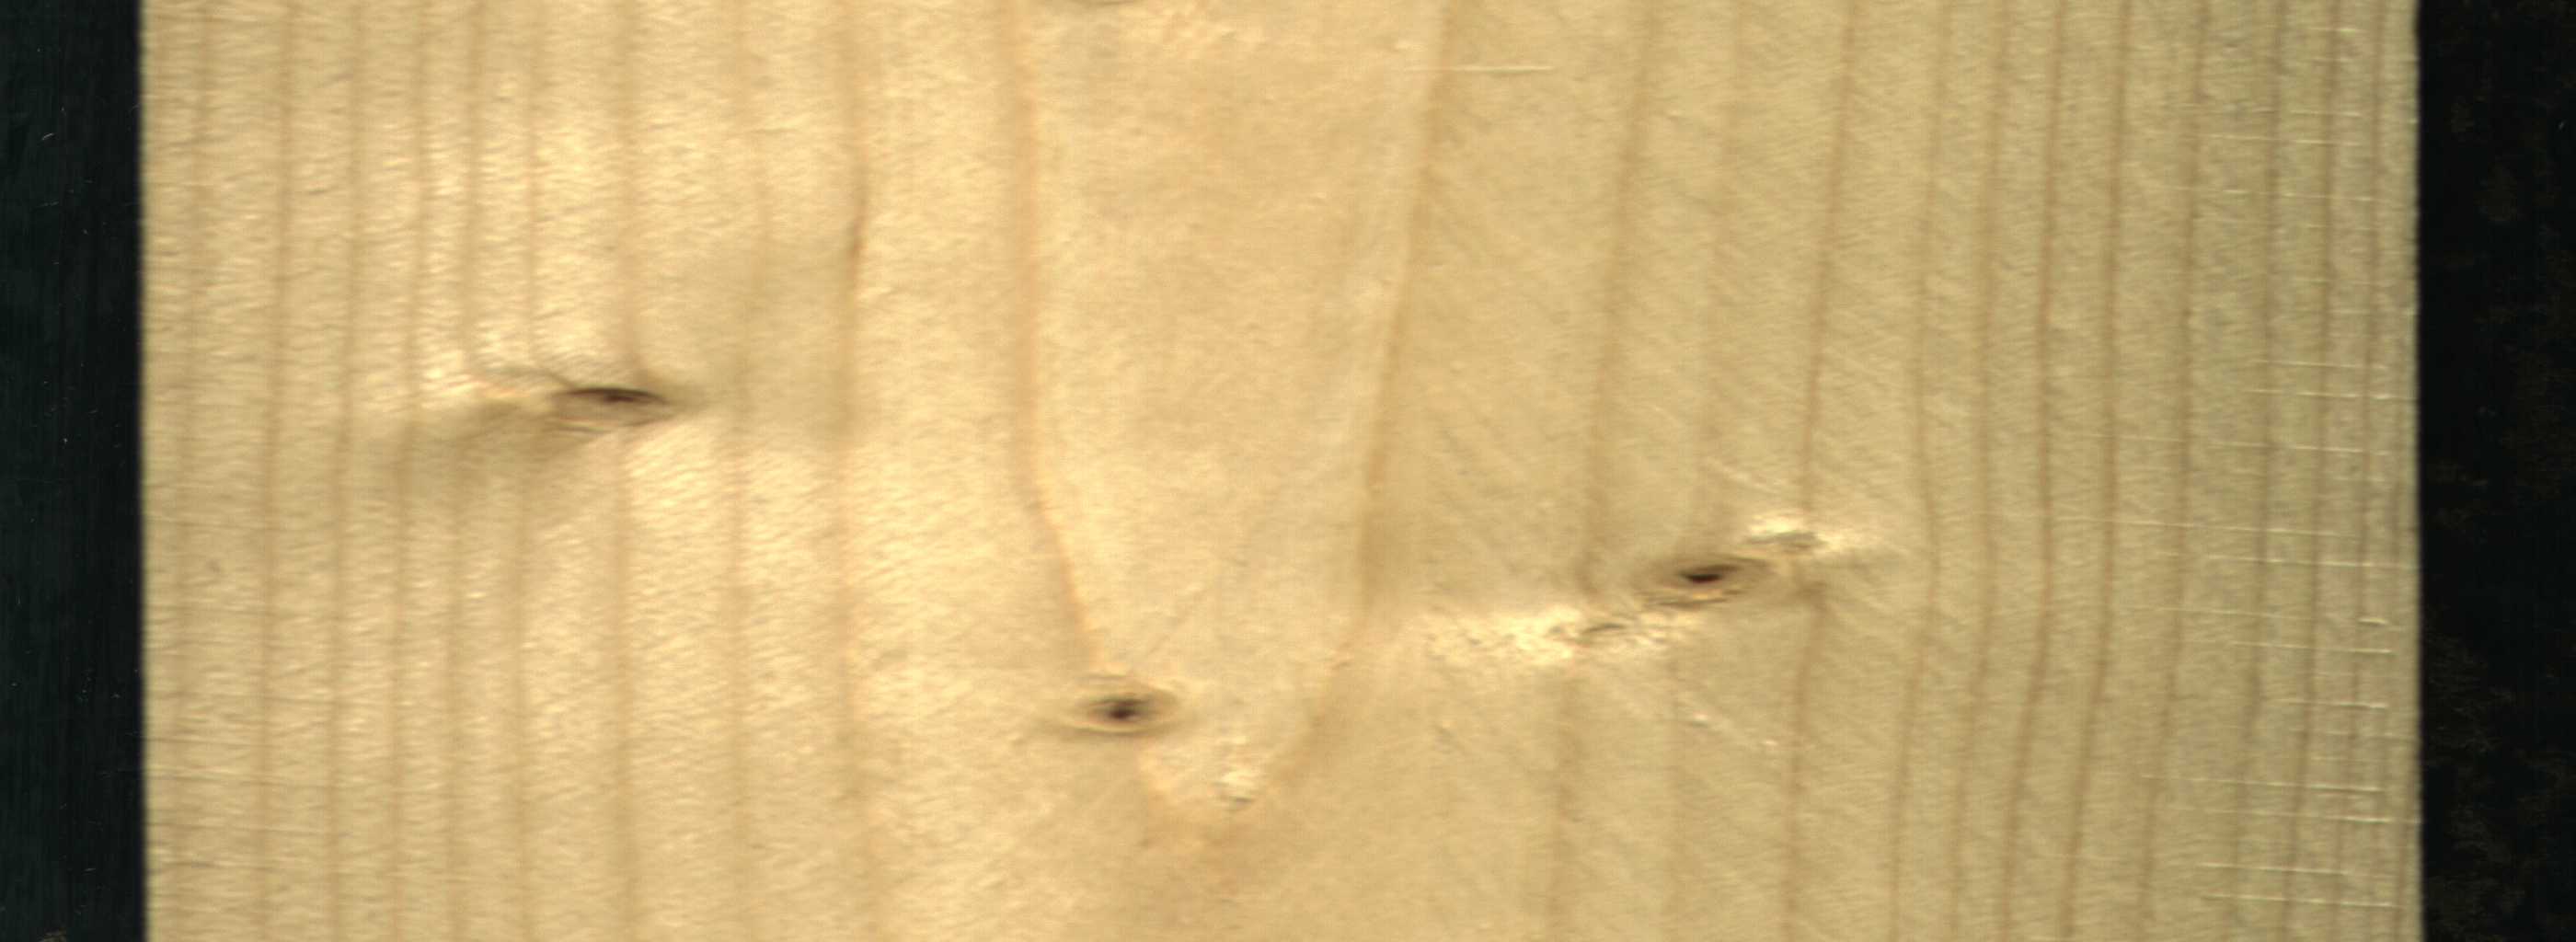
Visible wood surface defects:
Live_Knot
Live_Knot
Live_Knot